Field crop: tomato
Growth stage: 1
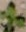
Species: solanum